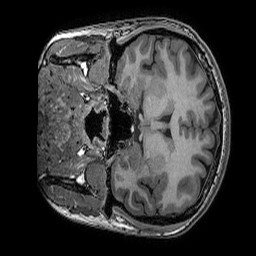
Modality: T1w
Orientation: coronal
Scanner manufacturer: ge
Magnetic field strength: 3 T
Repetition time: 0.008156 s
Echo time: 0.00318 s